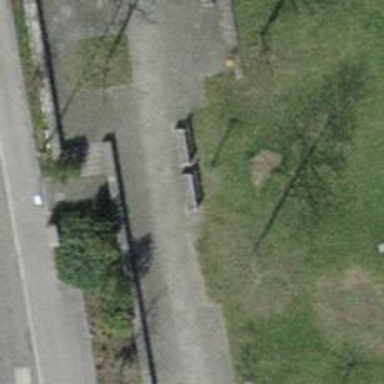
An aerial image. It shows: Brown bench.